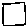
Label: square